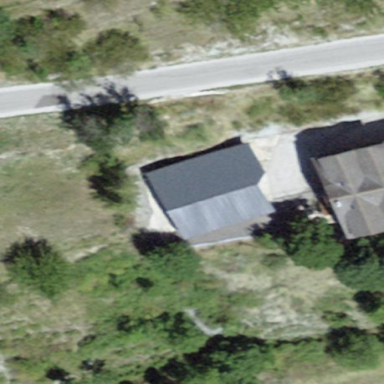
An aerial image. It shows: Group of garages.